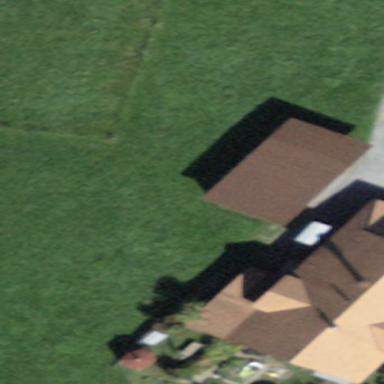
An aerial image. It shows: Shed building.